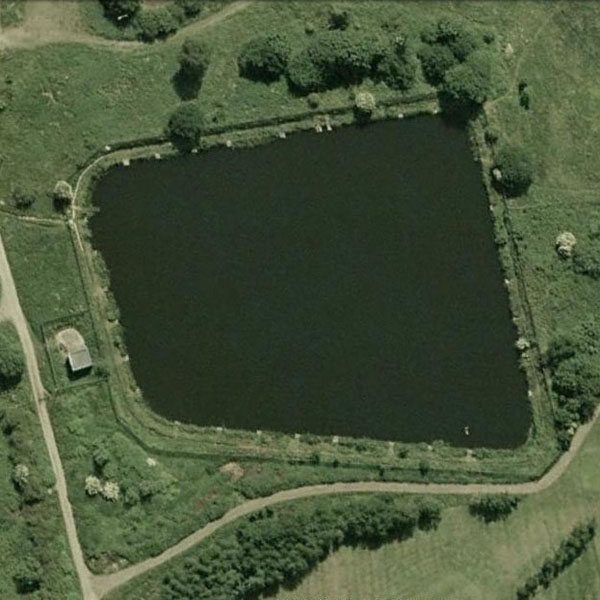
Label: Pond